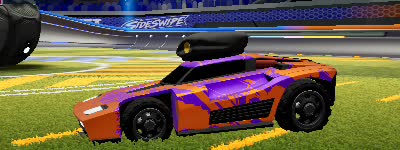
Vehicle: breakout